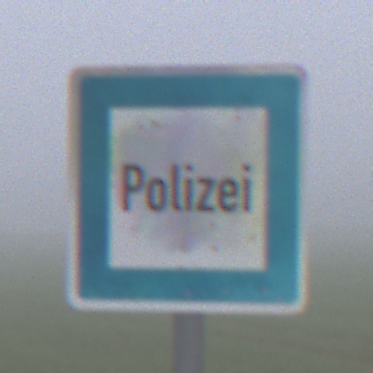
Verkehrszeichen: Polizei
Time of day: MorningAfternoon
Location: Outdoor (RoadRail)
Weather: Overcast
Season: NotSpecified
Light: Natural